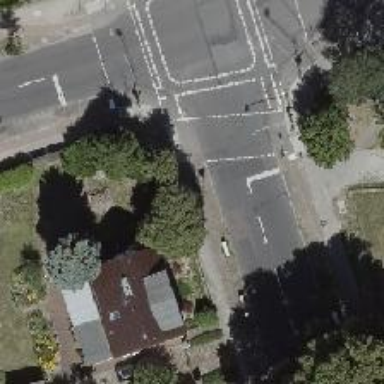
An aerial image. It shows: Road with traffic signals.